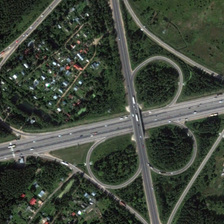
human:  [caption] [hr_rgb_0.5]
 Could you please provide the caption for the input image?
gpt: many buildings and green trees are near a viaduct .

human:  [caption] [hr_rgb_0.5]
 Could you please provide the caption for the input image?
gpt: a vast expanse of woods and houses surround the highway .

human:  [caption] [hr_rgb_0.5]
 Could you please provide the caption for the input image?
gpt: many of the curved and straight roads in the picture .

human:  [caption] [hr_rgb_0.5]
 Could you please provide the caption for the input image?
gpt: many buildings and green trees are near a viaduct .

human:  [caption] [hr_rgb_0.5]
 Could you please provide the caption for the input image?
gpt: many of the curved and straight roads in the picture .